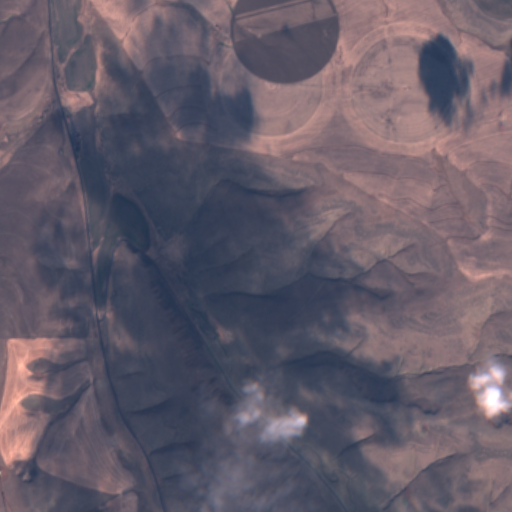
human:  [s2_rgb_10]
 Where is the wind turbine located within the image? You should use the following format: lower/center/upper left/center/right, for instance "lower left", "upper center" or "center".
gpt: The wind turbine is located in the lower left of the image.
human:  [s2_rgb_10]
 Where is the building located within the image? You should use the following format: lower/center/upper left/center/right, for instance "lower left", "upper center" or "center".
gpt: The building is located in the upper left of the image.
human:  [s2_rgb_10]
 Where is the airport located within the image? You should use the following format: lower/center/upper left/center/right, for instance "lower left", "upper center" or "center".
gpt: There is no airport in the image.